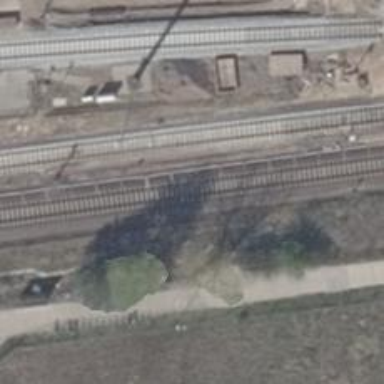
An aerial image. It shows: Railway milestone.